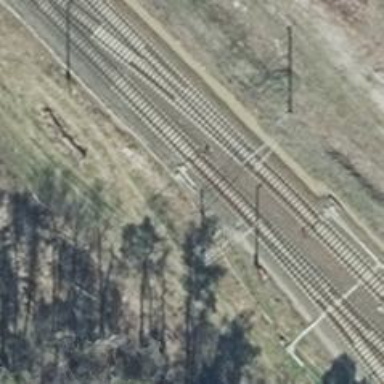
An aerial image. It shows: Railway switch with turnout to the right.